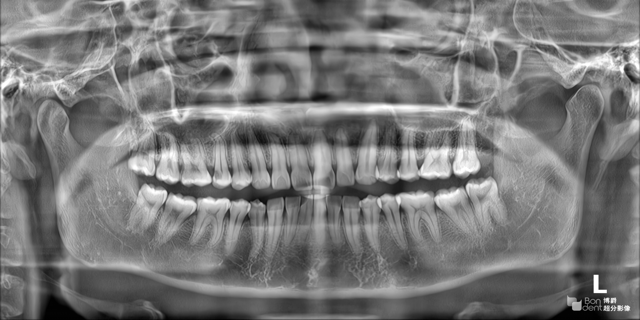
adult